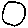
Label: circle